Question: I'm having a little bit of an issue. When I place the 'UIBarButtonItem' on the tab bar controller it works perfectly, it displays as it should:

However, I can't put a button onto where the black square is. Does anyone know how I could do this non-programatically?
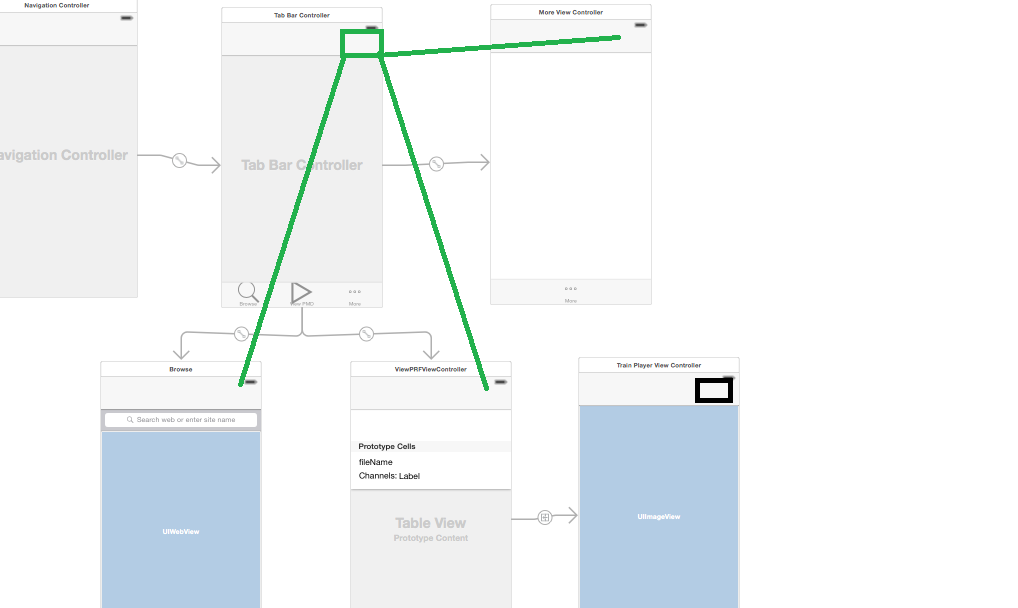
Answer: You should probably add a 'Navigation Item' by dragging it from the Object Library to the place where you have marked in black and then try adding a Bar Button Item on the right. It should work